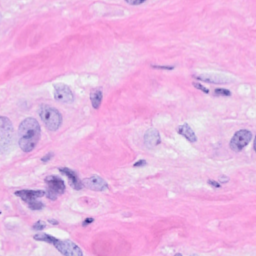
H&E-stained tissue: Breast